Interaction volume radius: 5 \u00c5
Interaction volume height: 35 \u00c5
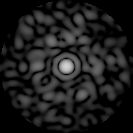
Disorder parameter: 0.8423